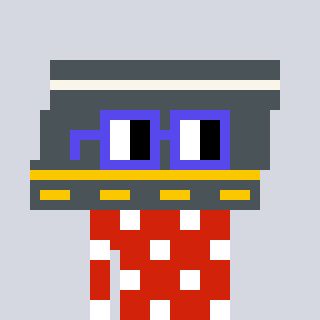
a pixel art character with square blue glasses, a road-shaped head and a red-colored body on a cool background